Aerial crown-view tile of a tropical tree (Barro Colorado Island, Panama), acquired 20250512:
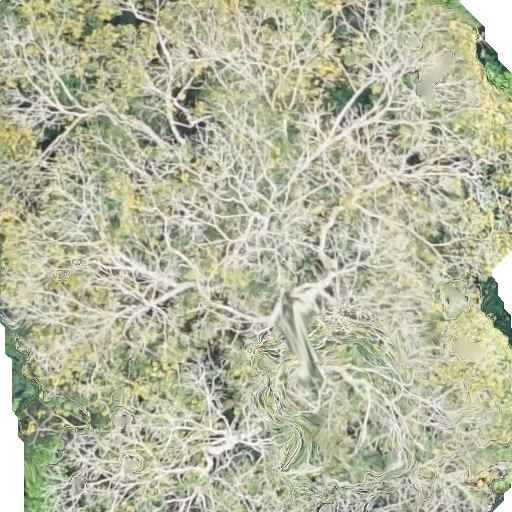
Species: Dipteryx oleifera
GBIF accepted scientific name: Dipteryx oleifera
Crown area: 454.251 m²